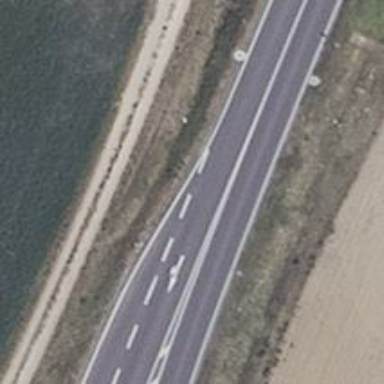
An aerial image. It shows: Primary highway classified as motorroad.